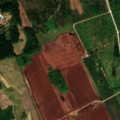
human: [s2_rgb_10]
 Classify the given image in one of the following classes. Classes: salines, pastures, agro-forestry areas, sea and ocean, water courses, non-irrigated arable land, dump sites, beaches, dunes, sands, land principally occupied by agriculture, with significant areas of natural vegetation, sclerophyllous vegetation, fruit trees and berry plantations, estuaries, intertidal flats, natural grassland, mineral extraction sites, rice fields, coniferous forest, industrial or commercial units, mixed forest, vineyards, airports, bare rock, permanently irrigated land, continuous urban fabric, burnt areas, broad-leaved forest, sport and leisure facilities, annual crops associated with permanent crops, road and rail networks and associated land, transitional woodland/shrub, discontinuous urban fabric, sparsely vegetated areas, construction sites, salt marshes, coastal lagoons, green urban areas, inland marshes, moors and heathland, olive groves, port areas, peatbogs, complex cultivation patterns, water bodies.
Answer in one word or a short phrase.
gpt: coniferous forest, mixed forest, transitional woodland/shrub, peatbogs